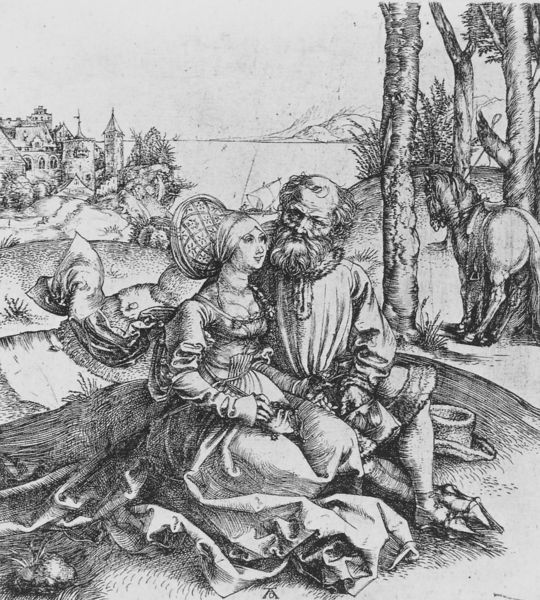
Titel: Der Liebesantrag
Künstler: Albrecht Dürer
Institution: Gotha, Schlossmuseum
Schlagwörter: baum, berg, mann, wasser, weiß, bäume, fluss, landschaft, see, sitzen, stadt, frau, grau, hut, kleid, schwarz, skizze, zeichnung, haube, bart, ast, horizont, häuser, hügel, stamm, kirche, sitzend, paar, renaissance, pferd, turm, liebe, schuhe, dorf, glatze, faltenwurf, karos, stich, schwarzweiß, ross, kupferstich, buam, mann frau, jut